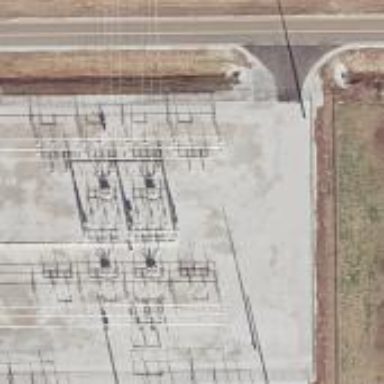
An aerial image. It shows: Switch used for power control.